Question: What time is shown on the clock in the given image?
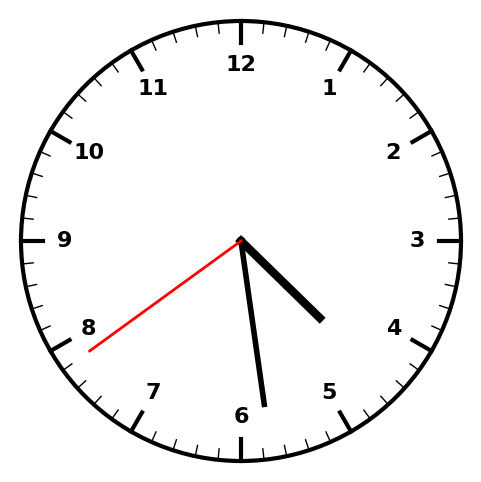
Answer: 04:28:39